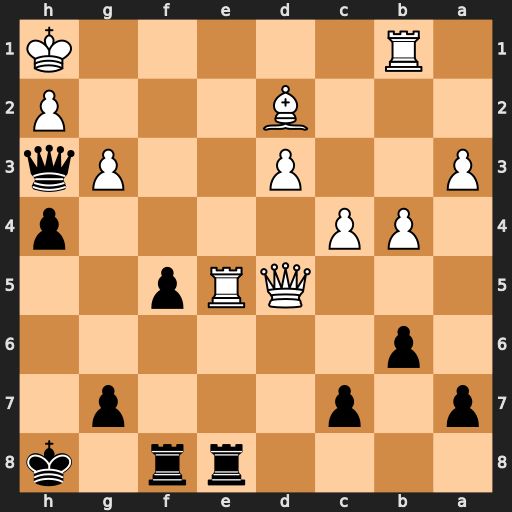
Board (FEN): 4rr1k/p1p3p1/1p6/3QRp2/1PP4p/P2P2Pq/3B3P/1R5K
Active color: b
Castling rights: -
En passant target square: -
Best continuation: hxg3 Qg2 Qxg2+ Kxg2 Rxe5